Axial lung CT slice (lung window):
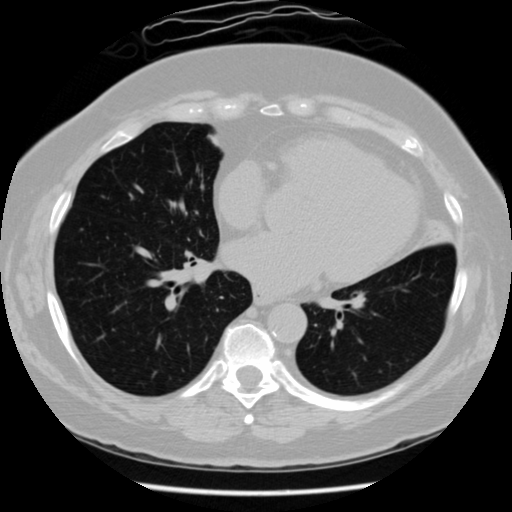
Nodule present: no